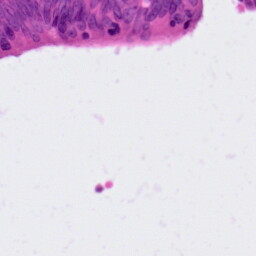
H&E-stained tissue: Colon